Current action and preconditions to check: trajectory_clear

Your task: For each precondition in the list above, predict whether it will hold at this action.

Consider the current scene as observed from the mobile robot's camera, and analyze the predicted future states of all dynamic agents (e.g., people, animals, vehicles, or any moving entities) within the NEXT SECOND.

IMPORTANT: Only answer "very likely" if you are absolutely certain—based on strong, clear evidence—that a dynamic agent will violate the precondition in the predicted future state. Do NOT answer "very likely" for unlikely, ambiguous, or low-probability risks.

Ask yourself for each precondition: Is there a high probability, with clear and convincing evidence, that the predicted future states of any dynamic agent will interfere with the predicted future state of the currently executing action within the NEXT SECOND, causing that precondition to fail?

Assess the risk level based on these predictions. Use "likely" or "very likely" if motions create a clear risk of interference.

Use "neutral" or "improbable" if agents are nearby but their predicted paths are clearly diverging or non-conflicting.

Failure Risk Categories: "very improbable", "improbable", "neutral", "likely", "very likely"

Answer Format: Output ONLY the probability_of_failure value from these categories: "very improbable", "improbable", "neutral", "likely", "very likely"

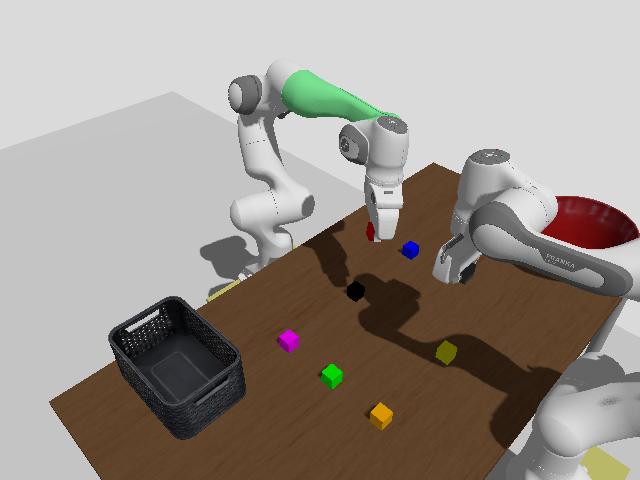

Answer: improbable